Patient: sex F, age 36
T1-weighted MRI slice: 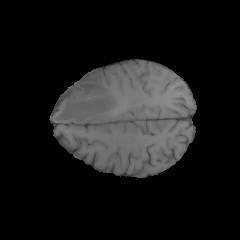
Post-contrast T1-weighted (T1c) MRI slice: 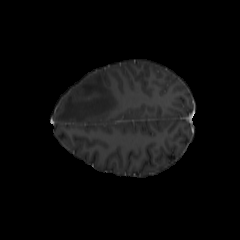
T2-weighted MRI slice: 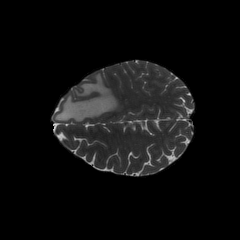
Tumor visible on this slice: yes
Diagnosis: Glioblastoma, IDH-wildtype
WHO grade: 4